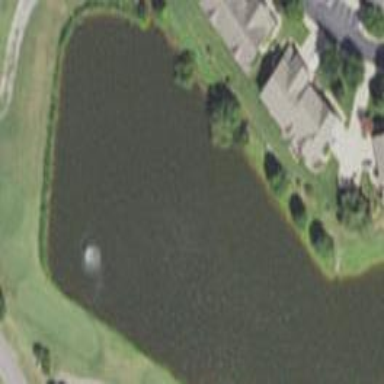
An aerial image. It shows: Pond surrounded by natural water.